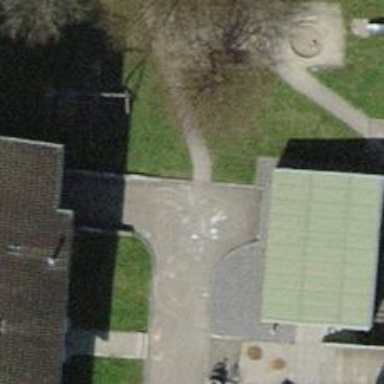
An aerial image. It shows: Alleyway designated as service road.